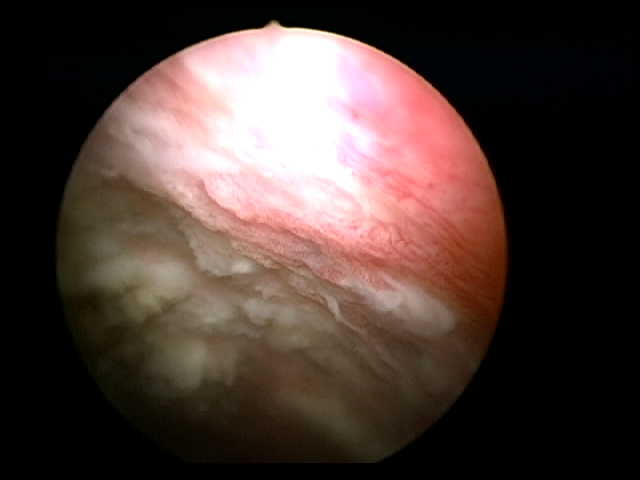
Modality: WLC
Class: Non-malignant
Subclass: InflammationNOS
Lesion: L2
Morphology: Non-papillary
Bladder cancer association: No